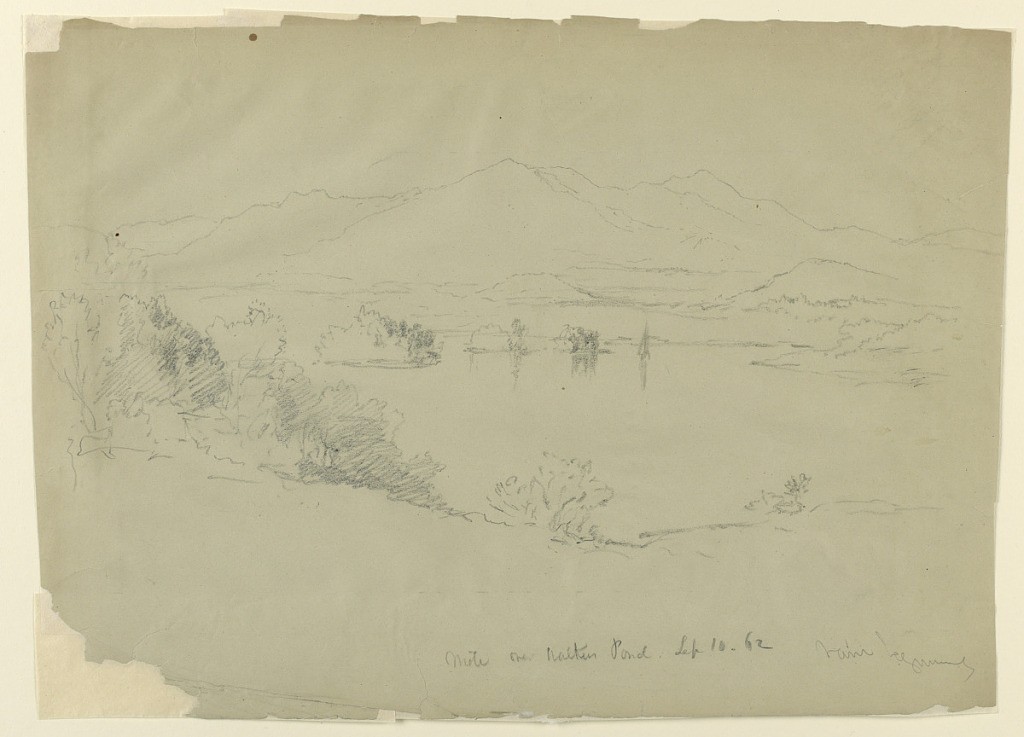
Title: Landscape Sketch, Walker Pond, New Hampshire
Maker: Daniel Huntington, American, 1816–1906
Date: September 10, 1862
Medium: Graphite on grey paper
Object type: Drawing
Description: Shore in foreground, with pond and mountain beyond.